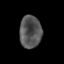
Tissue: skin
Cell type: Epithelial cells
Senescence score: 0.2614
Nuclear area (px): 699
Mean DAPI intensity: 84.385